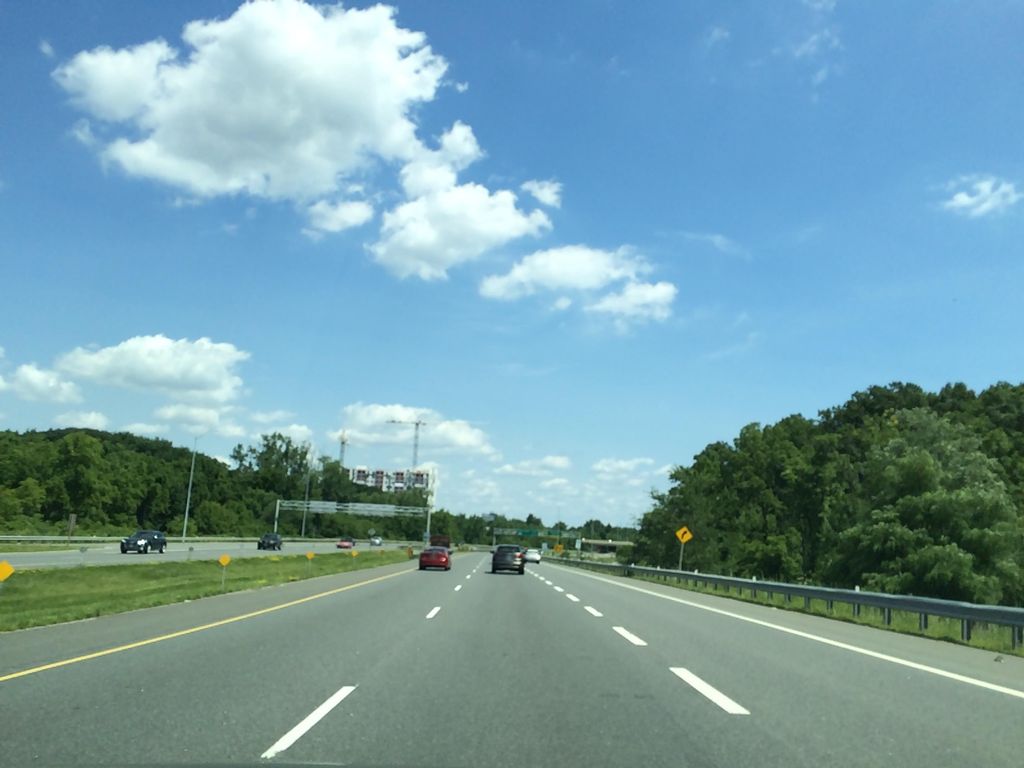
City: hamilton